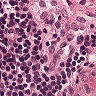
Metastatic tissue present: no